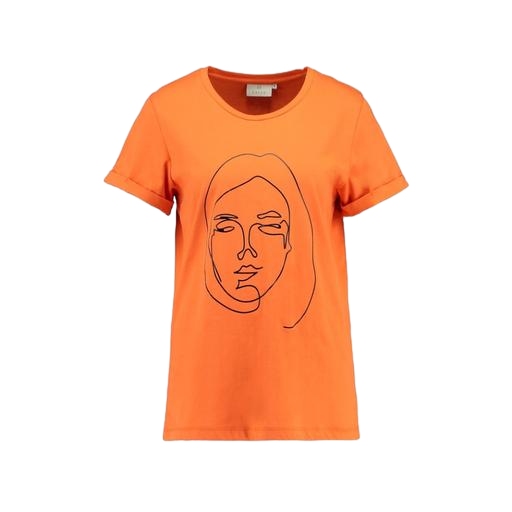
orange moon graphic t-shirt only macy, orange tee, printed t-shirt, white background